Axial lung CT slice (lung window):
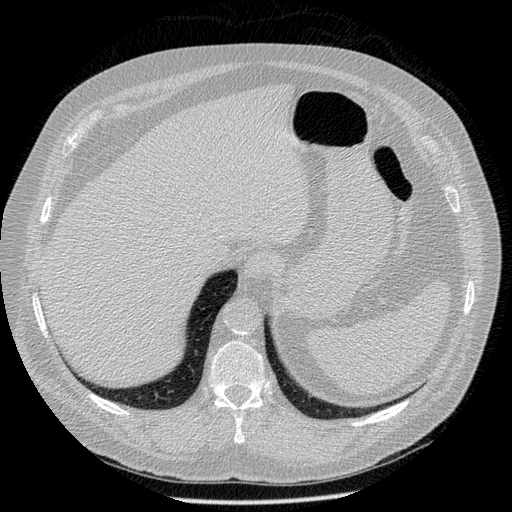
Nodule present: no